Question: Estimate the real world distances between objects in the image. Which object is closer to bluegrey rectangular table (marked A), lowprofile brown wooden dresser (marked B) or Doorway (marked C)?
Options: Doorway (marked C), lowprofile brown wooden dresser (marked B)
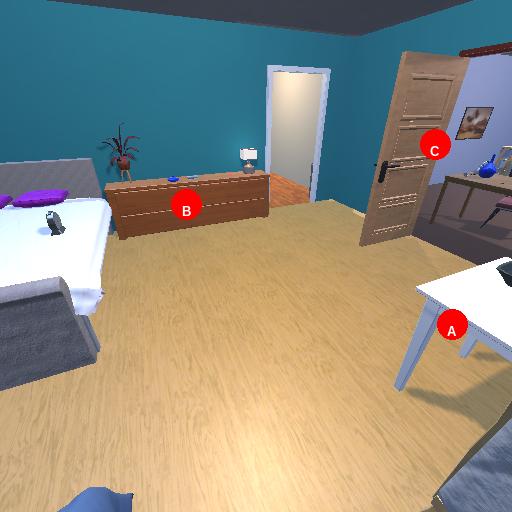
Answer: Doorway (marked C)